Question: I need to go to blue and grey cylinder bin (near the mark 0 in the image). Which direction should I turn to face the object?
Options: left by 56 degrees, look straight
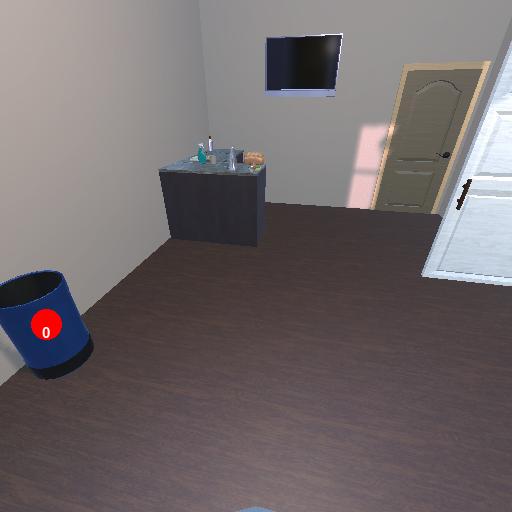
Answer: left by 56 degrees